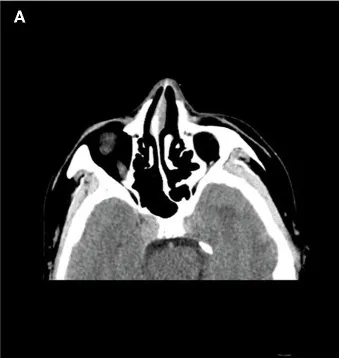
Brain computed tomography images. (A) Brain computed tomography (axial image) depicting under-development of the bone structure on the left side of the face compared with the right, including the nasal bone, nasal septum, sphenoid bones, and ethmoid bones.
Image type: radiology (ct)